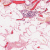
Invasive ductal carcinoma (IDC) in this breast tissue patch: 0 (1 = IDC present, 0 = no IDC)